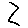
Label: zigzag